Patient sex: M
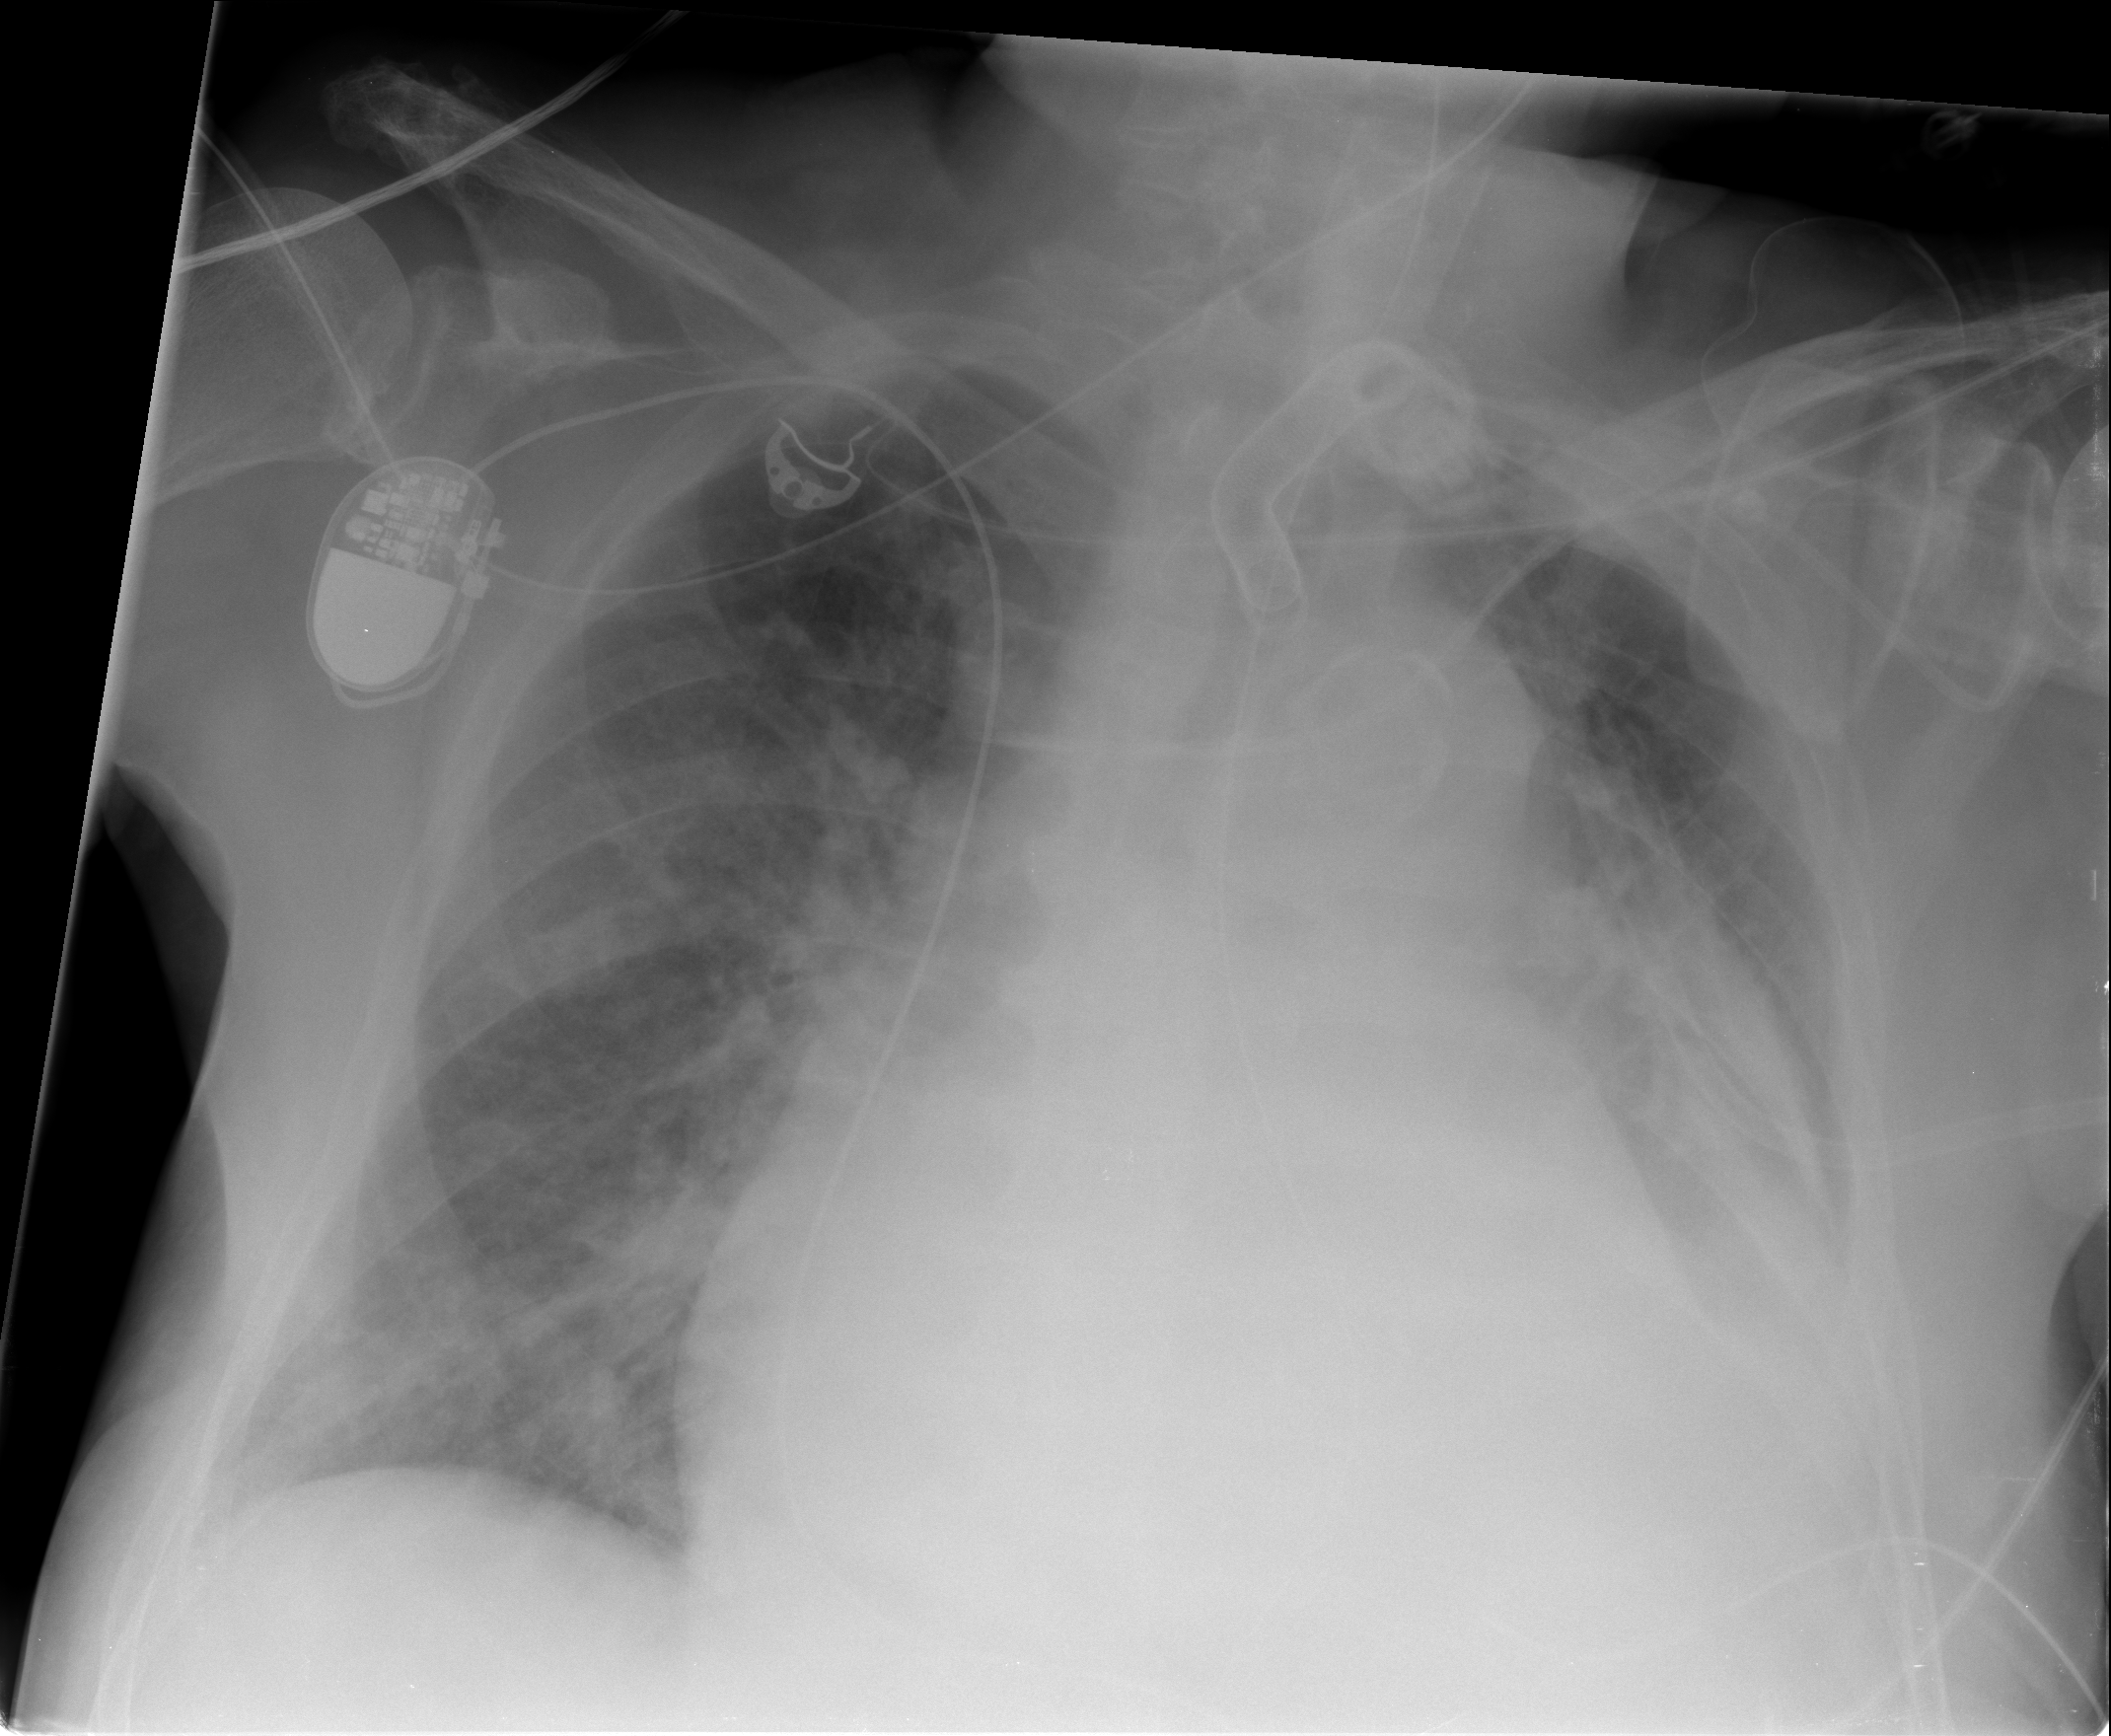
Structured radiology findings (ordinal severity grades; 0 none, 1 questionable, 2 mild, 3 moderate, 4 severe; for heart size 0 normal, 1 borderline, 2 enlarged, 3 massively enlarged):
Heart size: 3
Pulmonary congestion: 2
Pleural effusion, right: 0
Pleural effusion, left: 3
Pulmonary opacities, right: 2
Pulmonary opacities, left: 3
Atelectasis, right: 2
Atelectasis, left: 3